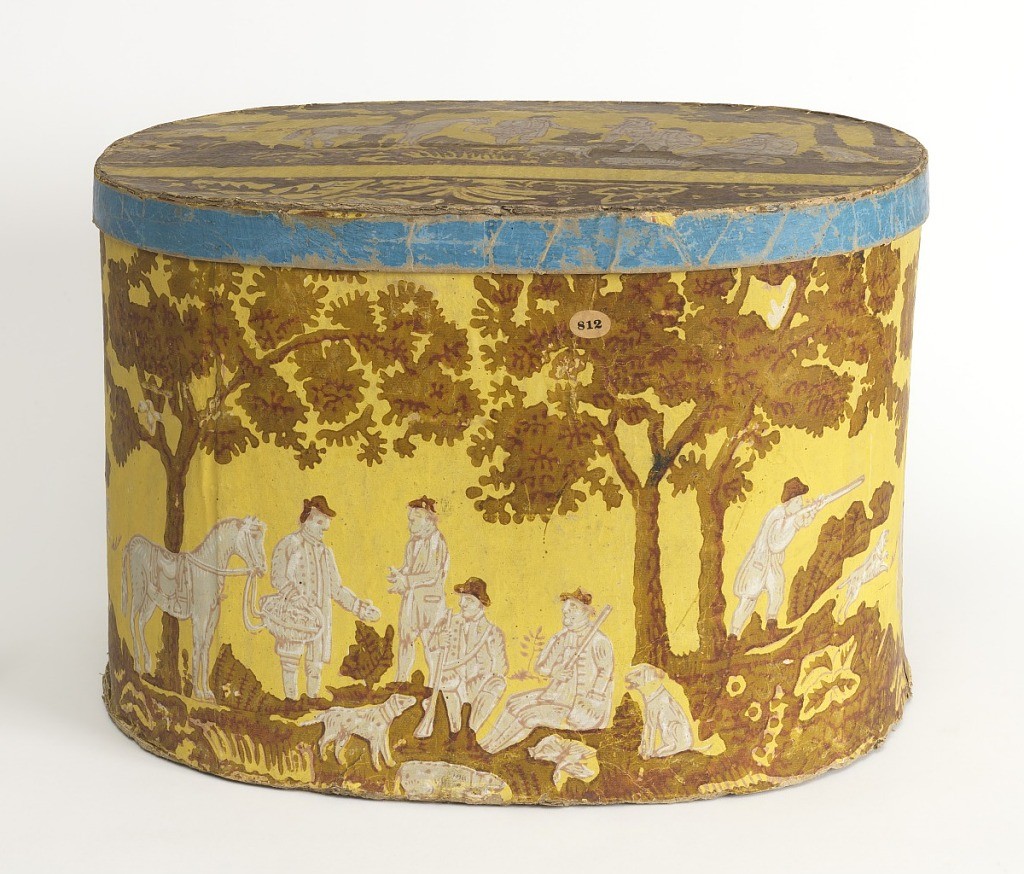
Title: Bandbox
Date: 1825–35
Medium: Block-printed on paper, pasteboard support
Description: A group of four hunters with dogs and a horse shown within a clearing in the woods. Printed in pink, white and what was probably green on a yellow field. This same design appears on the lid.